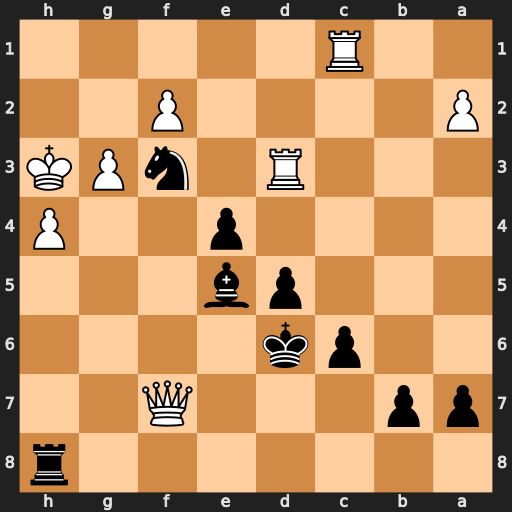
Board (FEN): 7r/pp3Q2/2pk4/3pb3/4p2P/3R1nPK/P4P2/2R5
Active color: b
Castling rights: -
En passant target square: -
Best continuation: Ng5+ Kg2 Nxf7